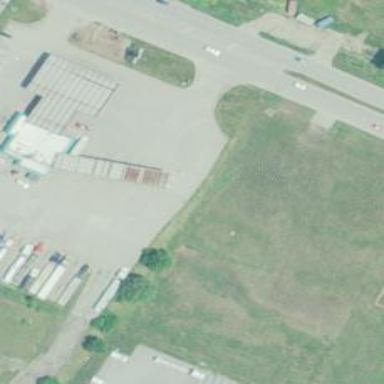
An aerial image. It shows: Fuel station.